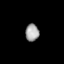
Tissue: lung
Cell type: Epithelial cells
Senescence score: 0.1402
Nuclear area (px): 230
Mean DAPI intensity: 160.552